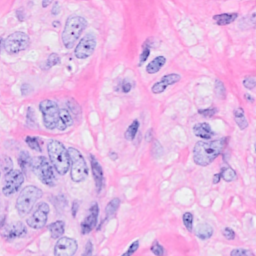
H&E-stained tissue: Breast